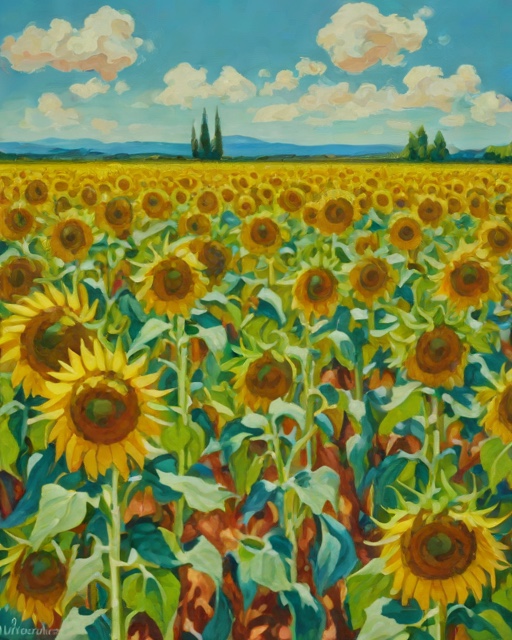
Category: Summer